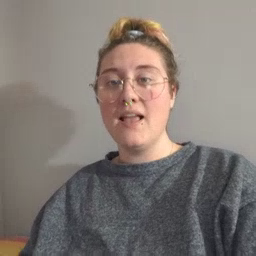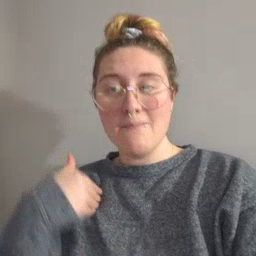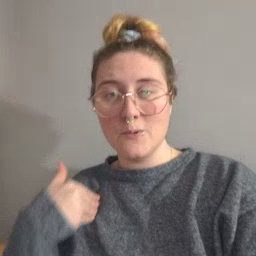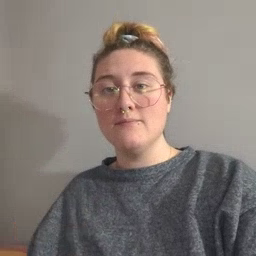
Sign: animal